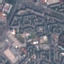
Land use / land cover class: Residential